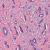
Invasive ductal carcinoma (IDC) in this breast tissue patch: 1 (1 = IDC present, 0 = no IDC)